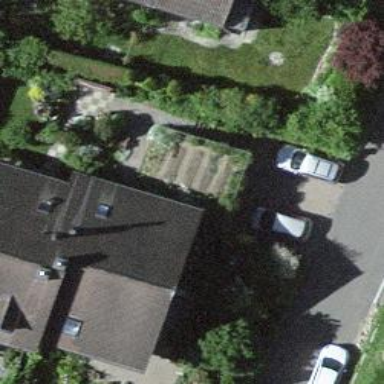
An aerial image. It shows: Garage building.